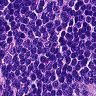
Metastatic tissue present: no